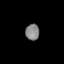
Tissue: lung
Cell type: Fibroblasts
Senescence score: 0.6087
Nuclear area (px): 219
Mean DAPI intensity: 131.804